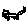
Label: cat